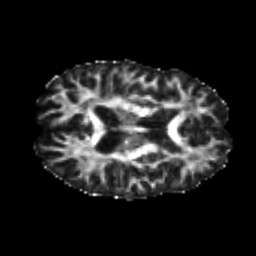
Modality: FA
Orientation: axial
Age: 26
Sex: male
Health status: healthy
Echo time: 0.074 s